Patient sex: F
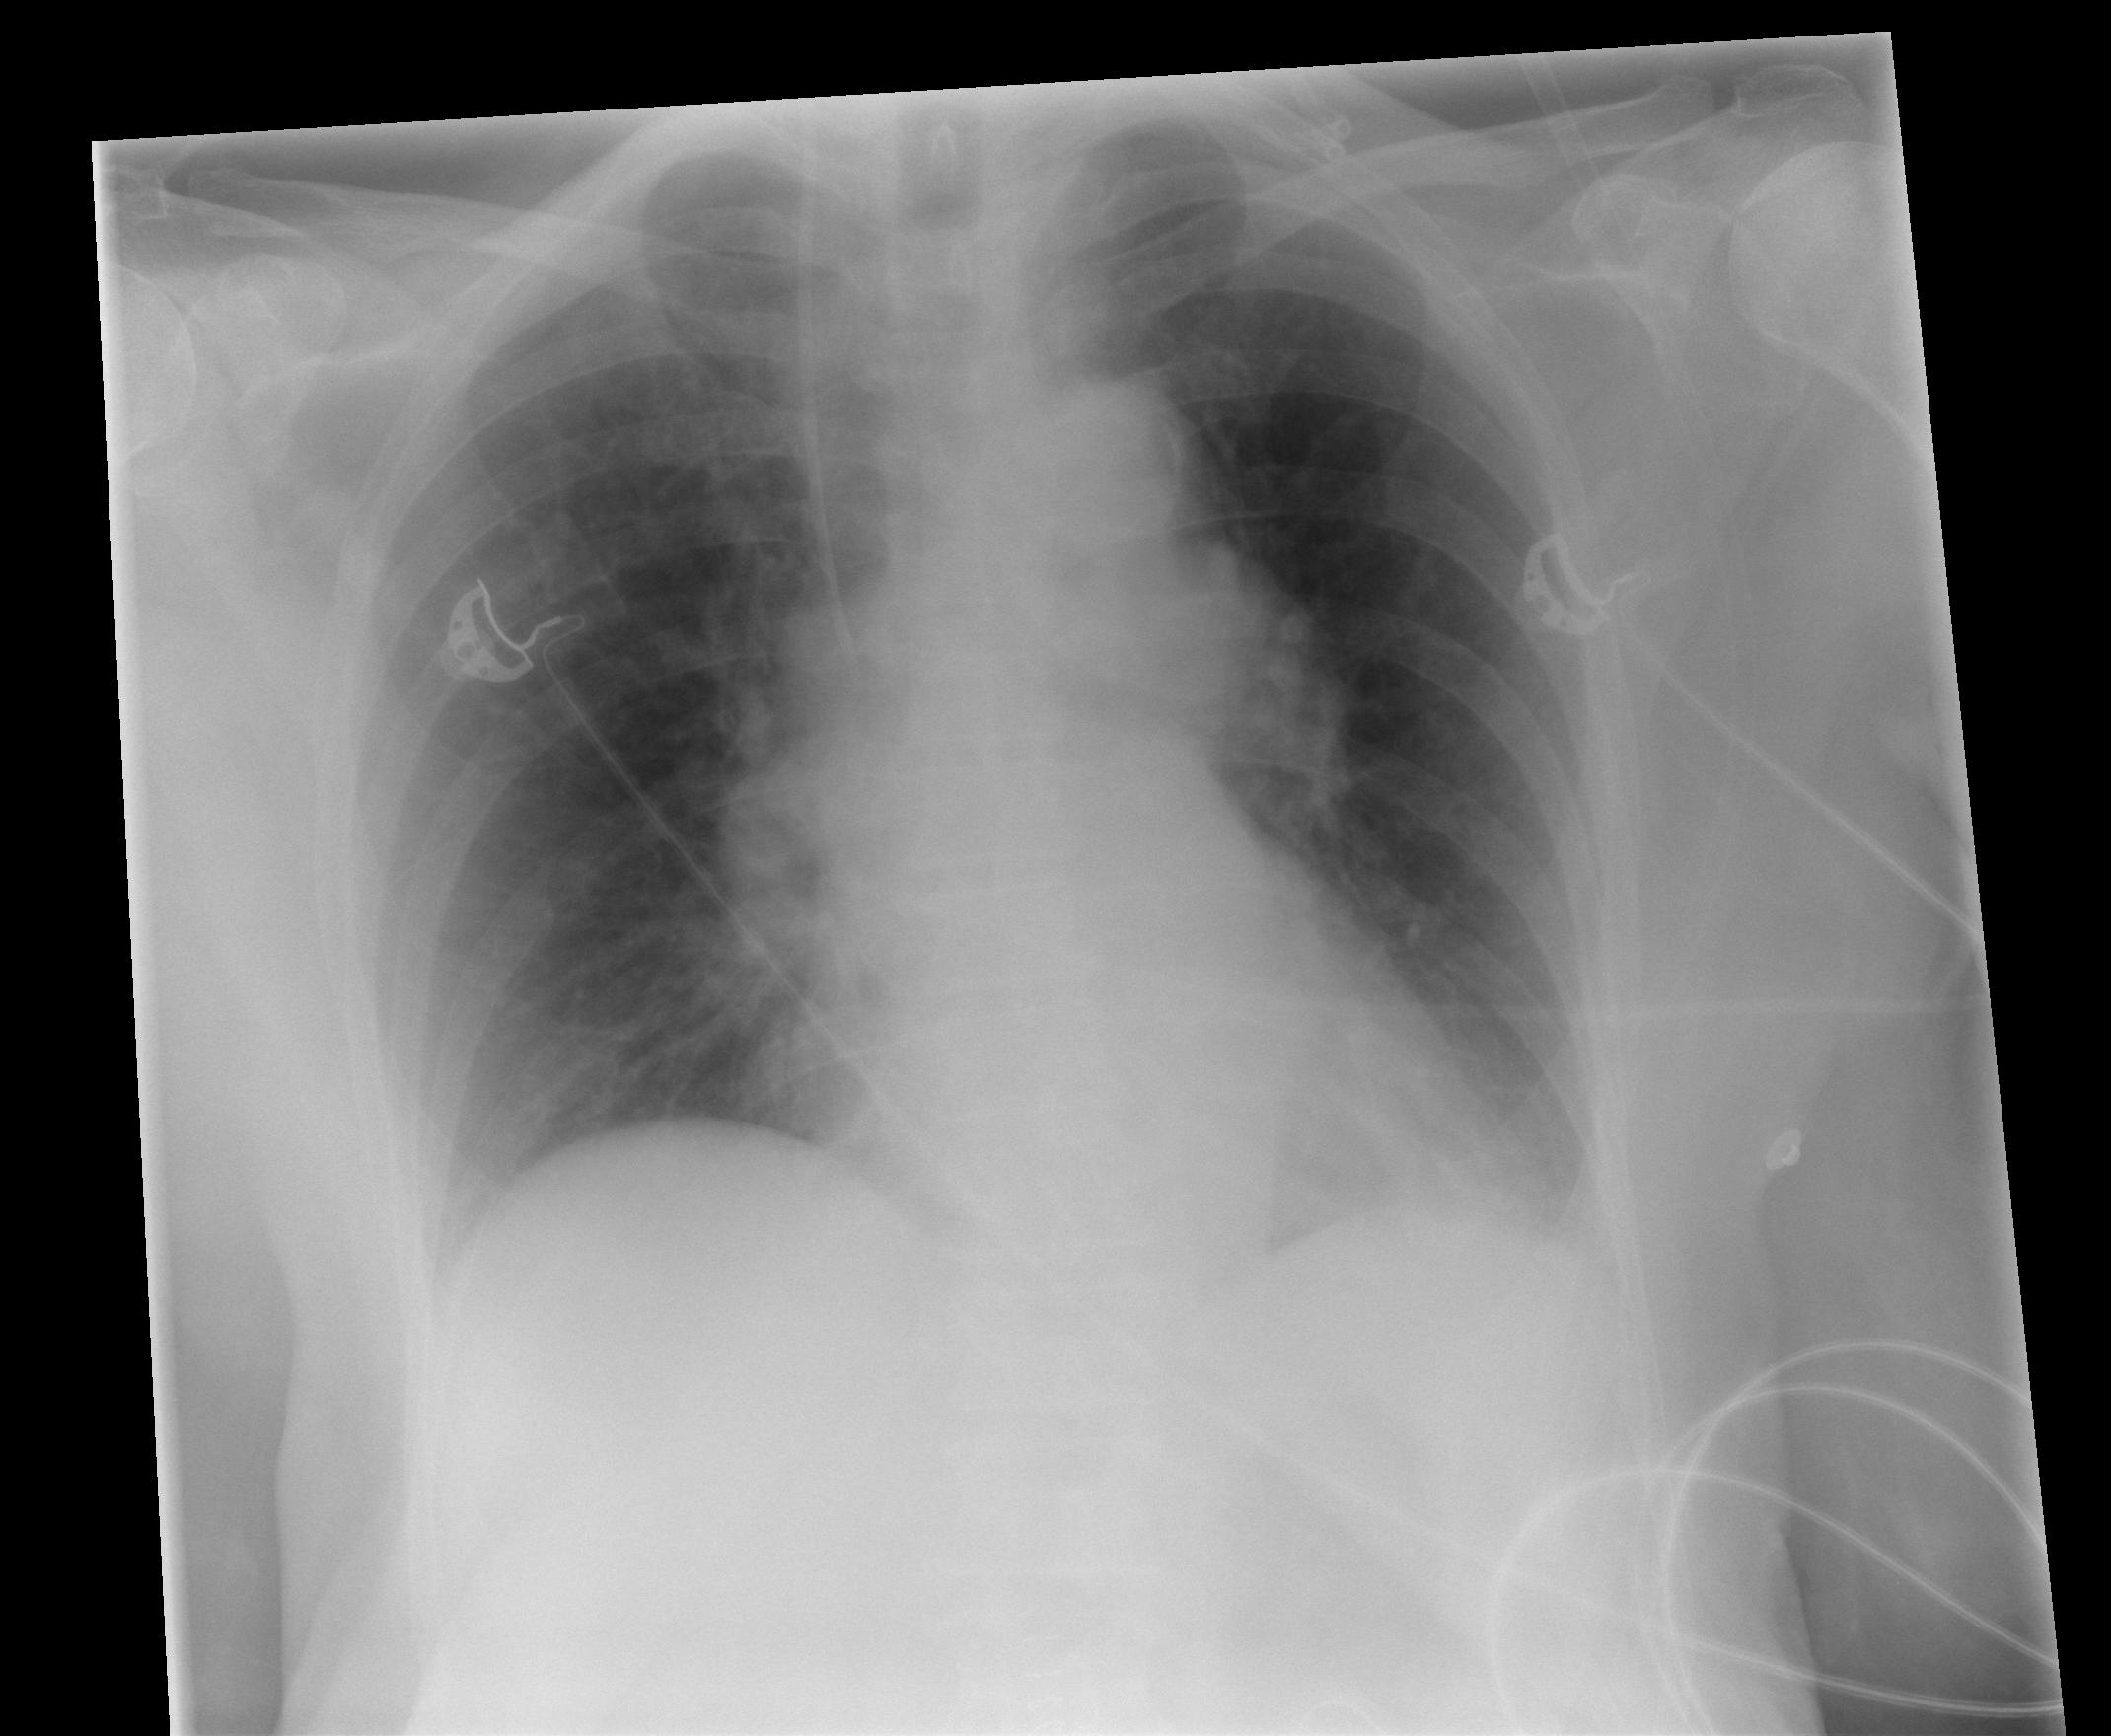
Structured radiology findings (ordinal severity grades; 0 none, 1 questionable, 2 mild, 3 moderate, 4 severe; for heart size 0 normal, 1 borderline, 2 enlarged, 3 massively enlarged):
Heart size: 1
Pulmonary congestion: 2
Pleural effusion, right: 0
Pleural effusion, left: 0
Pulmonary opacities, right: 0
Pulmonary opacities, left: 0
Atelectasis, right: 0
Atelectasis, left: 2